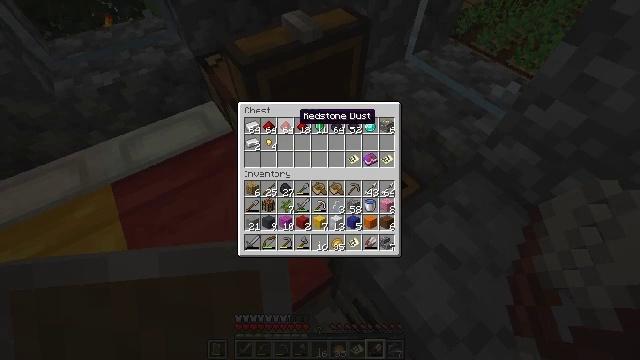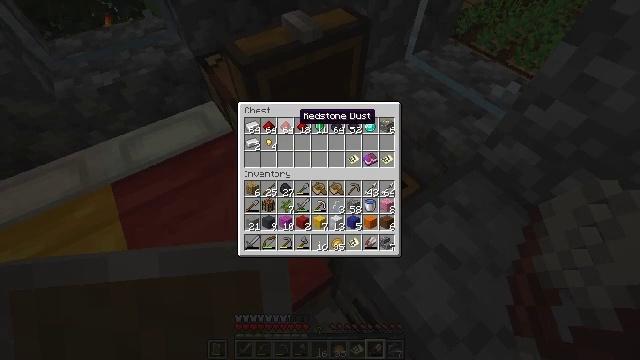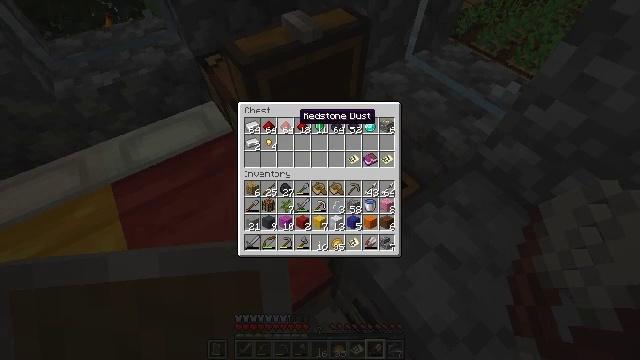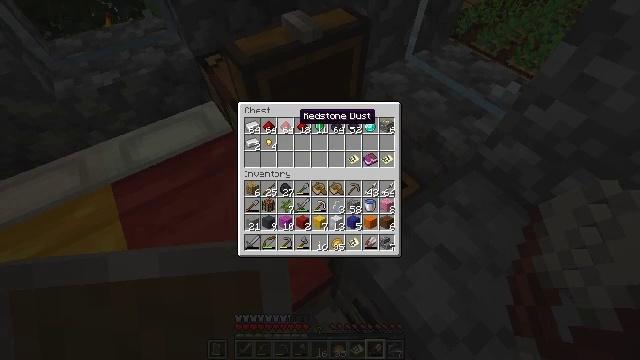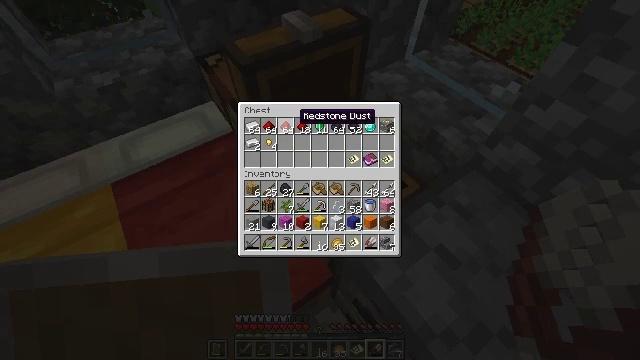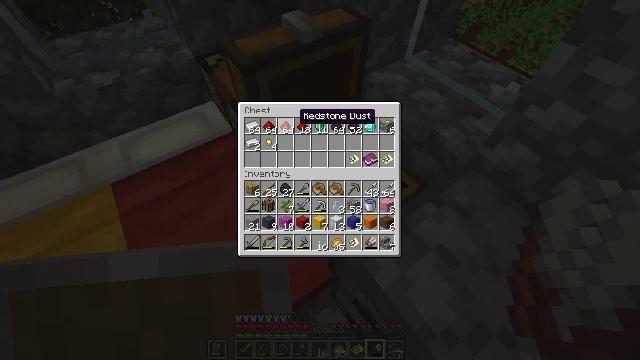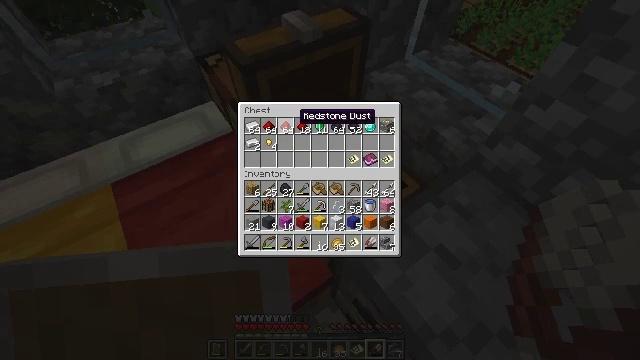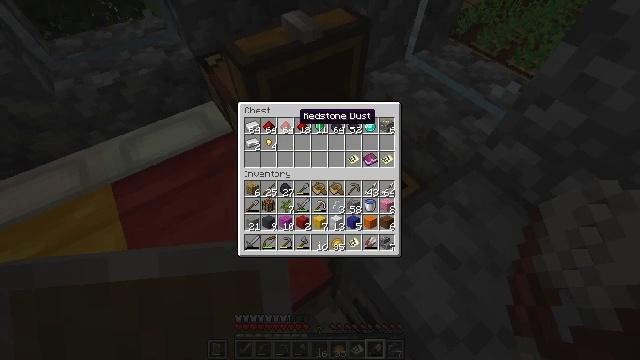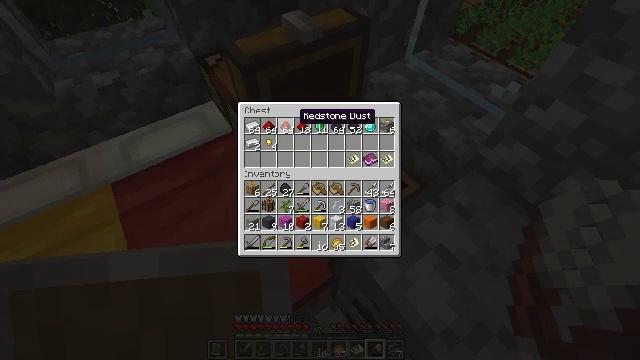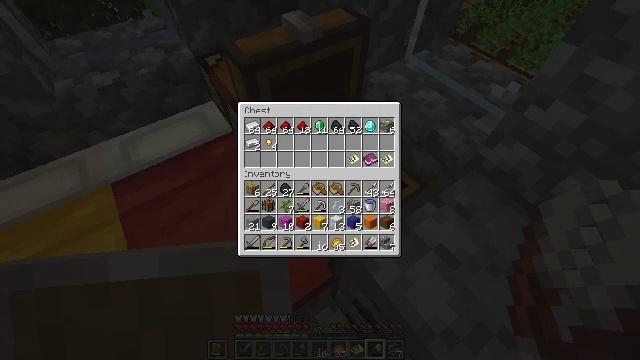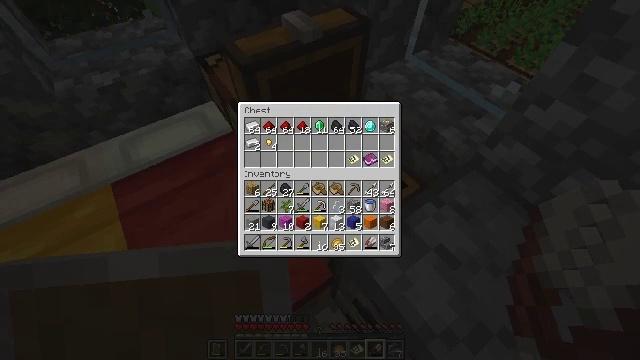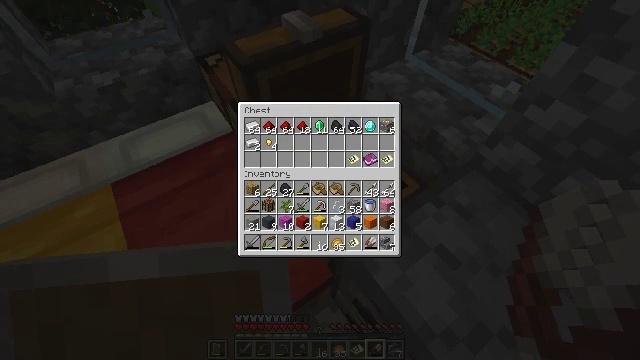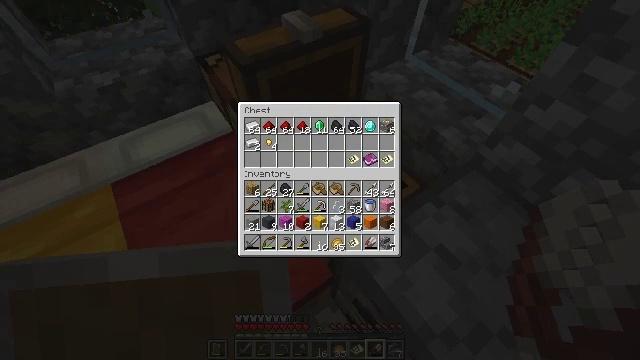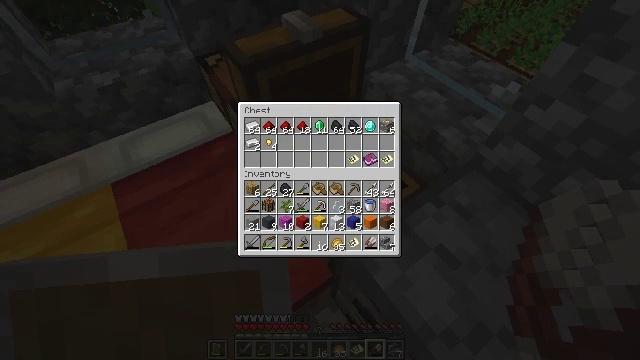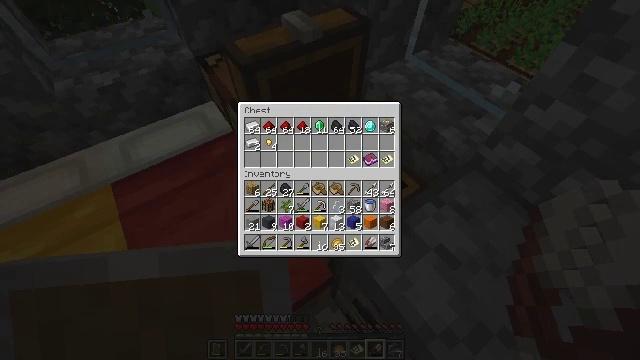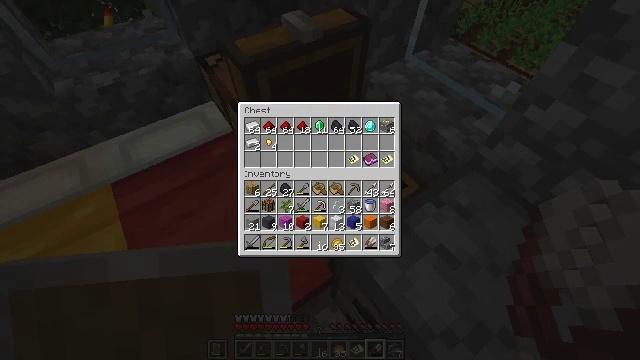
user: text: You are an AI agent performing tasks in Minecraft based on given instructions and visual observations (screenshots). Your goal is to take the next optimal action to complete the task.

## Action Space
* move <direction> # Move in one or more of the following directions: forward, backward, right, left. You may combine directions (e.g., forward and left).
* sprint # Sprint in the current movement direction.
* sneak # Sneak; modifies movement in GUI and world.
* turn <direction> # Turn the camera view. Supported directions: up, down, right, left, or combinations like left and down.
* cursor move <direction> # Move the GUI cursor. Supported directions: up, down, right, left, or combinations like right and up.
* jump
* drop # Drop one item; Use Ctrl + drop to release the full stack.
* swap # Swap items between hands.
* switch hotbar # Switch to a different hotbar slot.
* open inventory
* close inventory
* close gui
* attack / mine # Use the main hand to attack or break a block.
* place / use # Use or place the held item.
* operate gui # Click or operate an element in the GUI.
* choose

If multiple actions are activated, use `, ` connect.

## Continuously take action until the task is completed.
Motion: motion action
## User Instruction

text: Craft a blue banner.
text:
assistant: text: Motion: no_op
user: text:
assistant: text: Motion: no_op
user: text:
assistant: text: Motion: no_op
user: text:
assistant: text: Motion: no_op
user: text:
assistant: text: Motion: no_op
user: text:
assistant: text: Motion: no_op
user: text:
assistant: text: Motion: no_op
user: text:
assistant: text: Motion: no_op
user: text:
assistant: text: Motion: turn right and up
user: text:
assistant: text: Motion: turn right and up
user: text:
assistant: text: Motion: turn left
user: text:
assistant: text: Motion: turn left
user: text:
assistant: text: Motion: turn left and down
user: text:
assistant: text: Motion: turn right and down
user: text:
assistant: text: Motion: turn left and up
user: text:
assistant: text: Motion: turn right
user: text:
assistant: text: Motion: turn right
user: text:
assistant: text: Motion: turn right
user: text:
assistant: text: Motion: turn right
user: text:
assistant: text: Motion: turn right
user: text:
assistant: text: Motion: turn right and up
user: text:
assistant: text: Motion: no_op
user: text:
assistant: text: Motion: turn down
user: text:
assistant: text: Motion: no_op
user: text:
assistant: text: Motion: sneak
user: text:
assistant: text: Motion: sneak
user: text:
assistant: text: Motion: sneak
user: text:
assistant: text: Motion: sneak
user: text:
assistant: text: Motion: sneak
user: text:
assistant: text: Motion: sneak